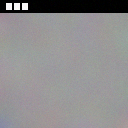
Screen state: on